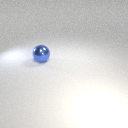
large blue metal sphere